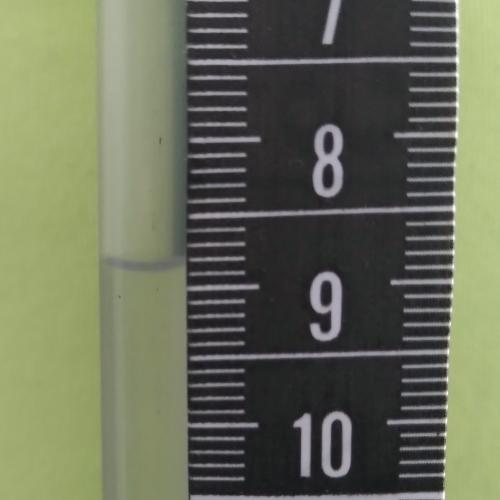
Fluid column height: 8.8 cm